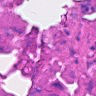
Metastatic tissue present: no